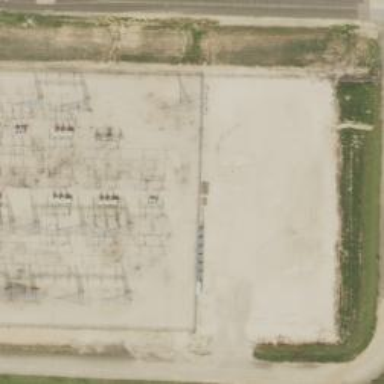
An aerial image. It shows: Switch for power supply.